Question: I made an little sketch where you can see how my view looks actually and how i want it to be:
How you hopefully can recognize i want, that when the user clicks on one chapter, its subchapters are displayed in an box on the right side.
Actually my view template looks like this:
'''
<% @chapter.each do |chapter| %>
<%= chapter.number %><%= chapter.description %>
</p>
<% chapter.subchapter.split(';').each do |subchapter| %>
<%= subchapter %>
</p>
<% end %>
<% end %>
'''
I hope you can give my suggestions, how to solve my issue!
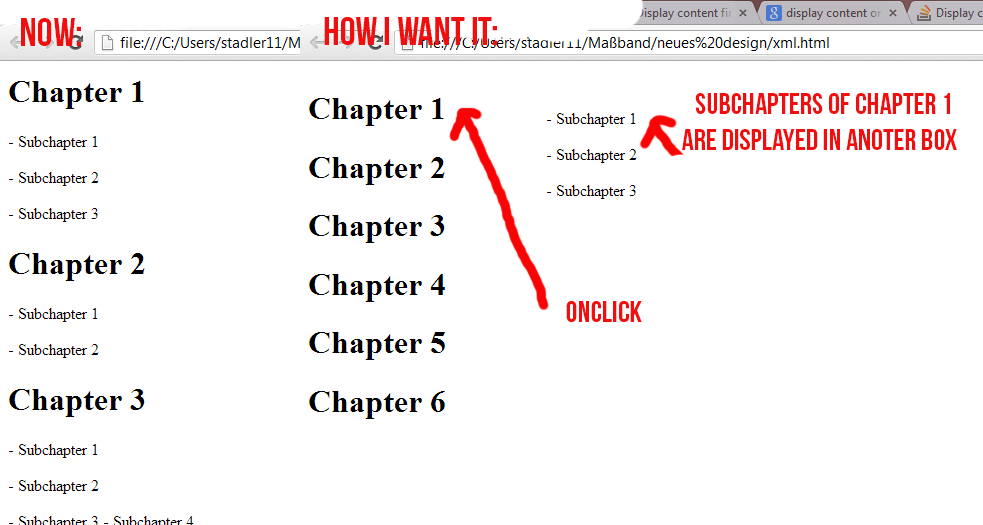
Answer: Try this code..
'''
<% @chapter.each do |chapter| %>
<%= chapter.number %><%= link_to_function chapter.description, "$("#"+#{chapter.id}").toggle()" %>
</p>
<div id=<%= chapter.id %> style="display: none;">
<% chapter.subchapter.split(';').each do |subchapter| %>
<p>
<%= subchapter %>
</p>
<% end %>
</div>
<% end %>
'''